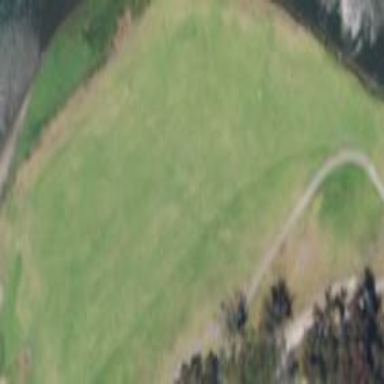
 with lush green grass covering the ground."